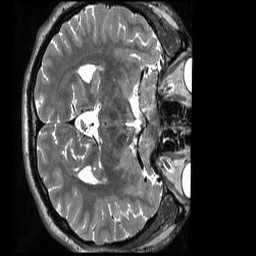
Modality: T2w
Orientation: axial
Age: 21
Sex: male